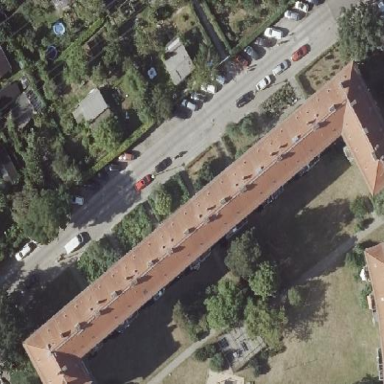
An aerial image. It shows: Residential building with apartments. The roof has hipped shape.